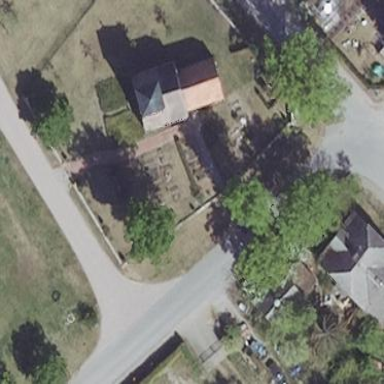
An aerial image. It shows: Graveyard with surrounding wall.